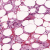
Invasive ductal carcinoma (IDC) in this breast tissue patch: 0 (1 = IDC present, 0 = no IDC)